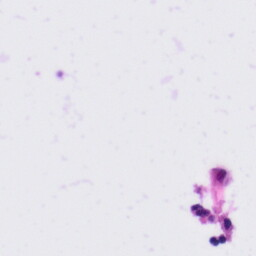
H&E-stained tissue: Tonsil